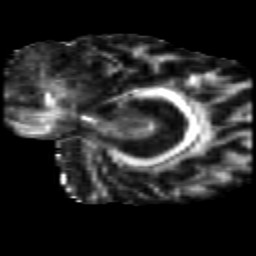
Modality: FA
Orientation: sagittal
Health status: healthy
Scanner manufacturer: siemens
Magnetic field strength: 3 T
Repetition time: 10 s
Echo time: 0.092 s